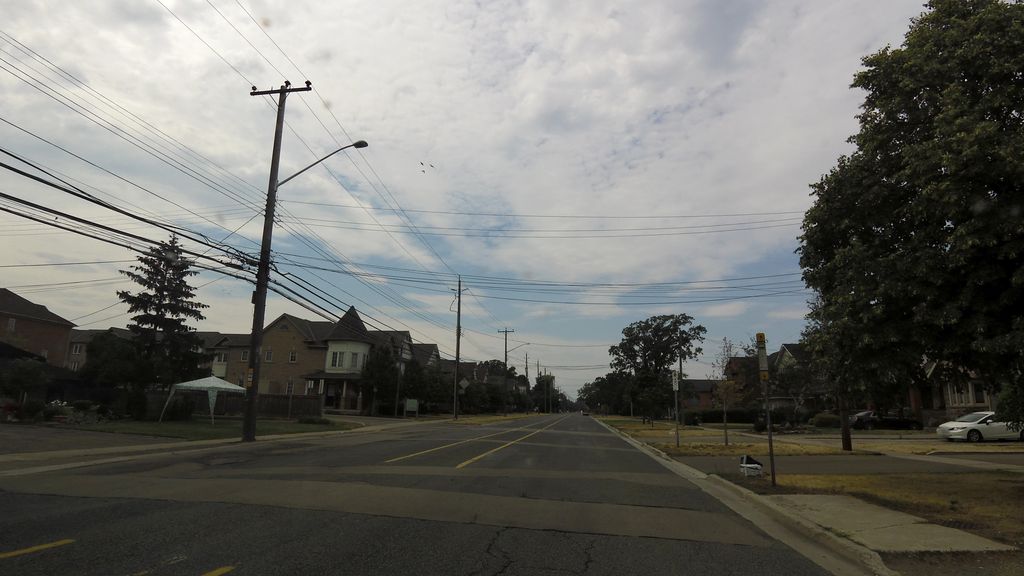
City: hamilton